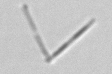
Label: Nanoneis